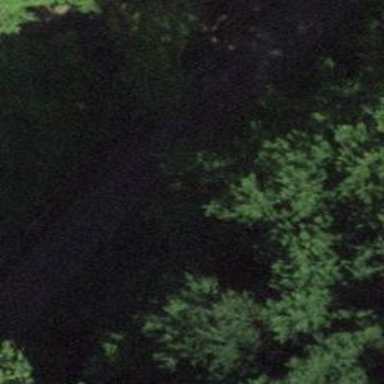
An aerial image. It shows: Unclassified road with bridge.